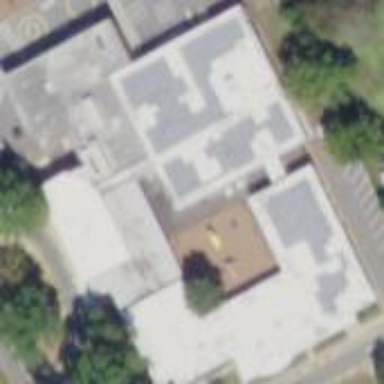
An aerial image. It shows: School building.